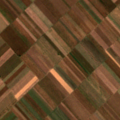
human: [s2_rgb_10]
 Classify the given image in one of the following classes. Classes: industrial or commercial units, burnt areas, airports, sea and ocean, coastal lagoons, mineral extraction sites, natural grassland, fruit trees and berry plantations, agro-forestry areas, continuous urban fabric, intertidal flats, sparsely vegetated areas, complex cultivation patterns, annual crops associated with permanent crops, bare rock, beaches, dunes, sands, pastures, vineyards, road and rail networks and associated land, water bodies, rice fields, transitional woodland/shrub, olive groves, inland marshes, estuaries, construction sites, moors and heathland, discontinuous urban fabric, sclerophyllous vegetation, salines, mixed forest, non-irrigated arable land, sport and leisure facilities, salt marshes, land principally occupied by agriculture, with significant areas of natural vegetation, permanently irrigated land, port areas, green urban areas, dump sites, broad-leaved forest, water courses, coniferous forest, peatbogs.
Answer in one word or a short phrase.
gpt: non-irrigated arable land